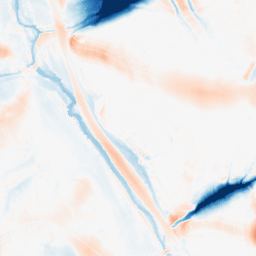
Category: morphological
Decomposition family: morphological_ellipse
Decomposition parameters: operation: average
width: 50
height: 50
Upsampling method: bicubic_3x
Upsampling parameters: scale: 3
Upsampling scale: 3